Interaction volume radius: 10 \u00c5
Interaction volume height: 50 \u00c5
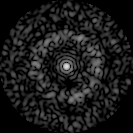
Disorder parameter: 0.831